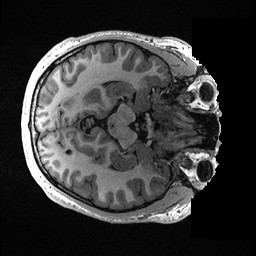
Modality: T1w
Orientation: axial
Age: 22
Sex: male
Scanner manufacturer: ge
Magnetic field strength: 3 T
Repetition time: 0.006952 s
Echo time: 0.00292 s